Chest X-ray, PA view. Patient: 47 years old, sex M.
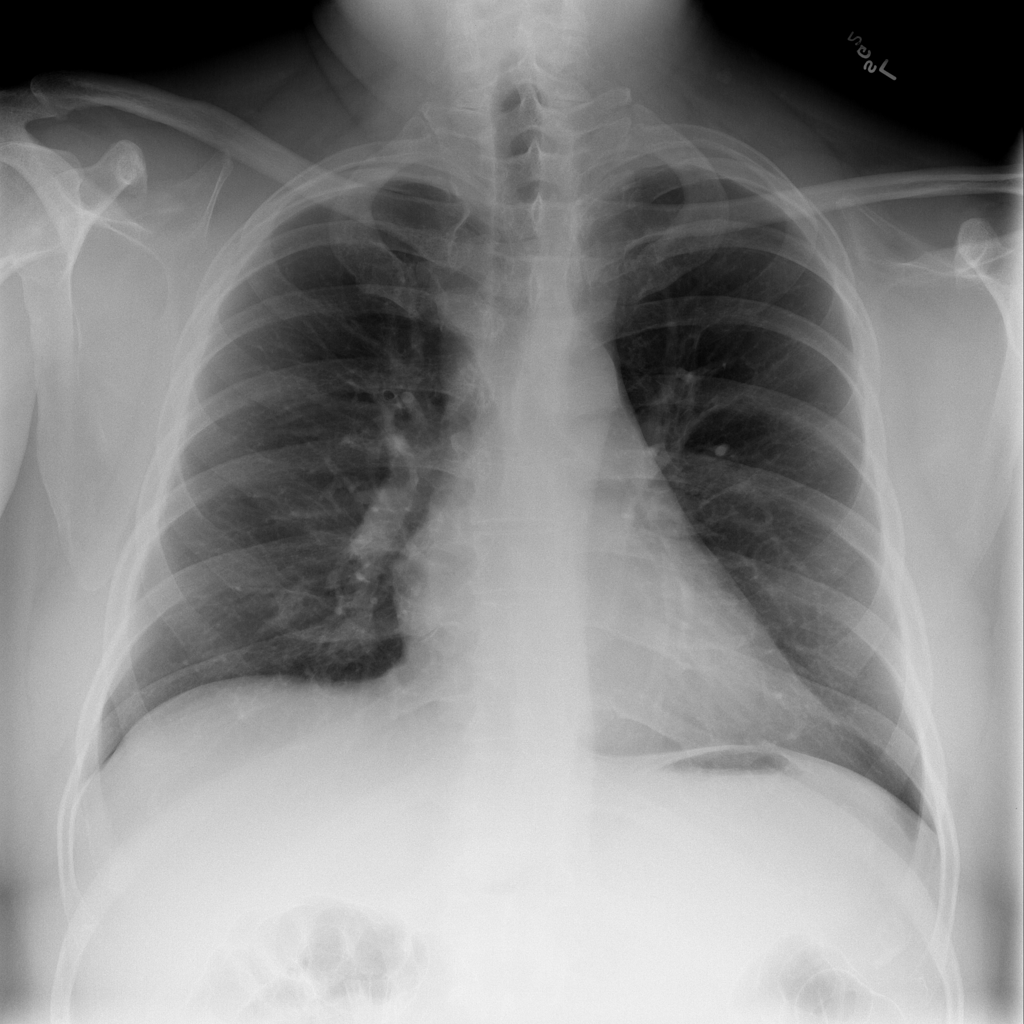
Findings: No Finding